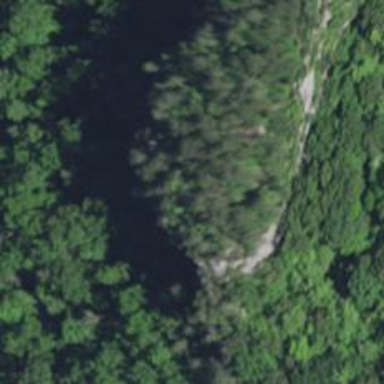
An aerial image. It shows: Crag for climbing.